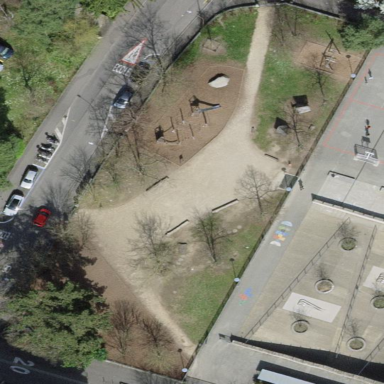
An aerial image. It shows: Park.